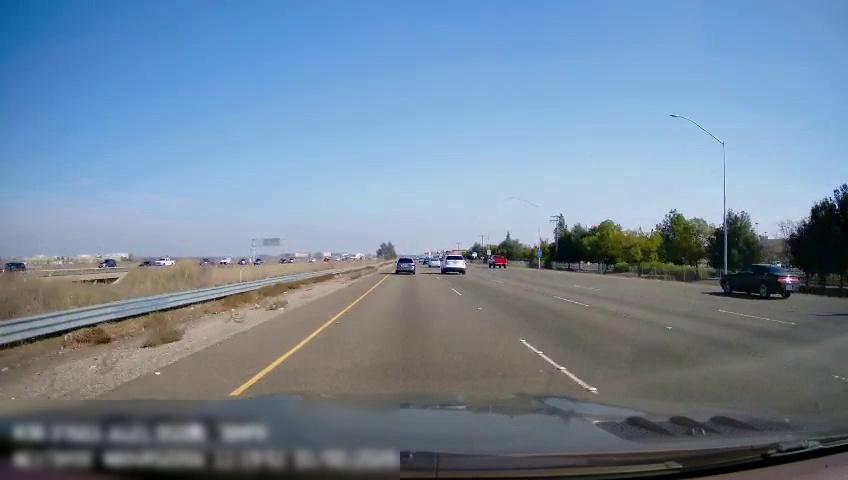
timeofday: Day
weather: Sunny
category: Drivable Space
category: Vehicles | Car
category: Vehicles | Car
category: Vehicles | Truck
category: Vehicles | Car
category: Vehicles | SUV
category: Vehicles | Car
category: Vehicles | Car
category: Vehicles | Truck
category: Vehicles | Car
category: Vehicles | SUV
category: Vehicles | SUV
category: Vehicles | Car
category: Vehicles | Car
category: Lanes | Current Lane
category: Lanes | Current Lane
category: Lanes | Alternate Lane
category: Lanes | Alternate Lane
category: Traffic | Signs